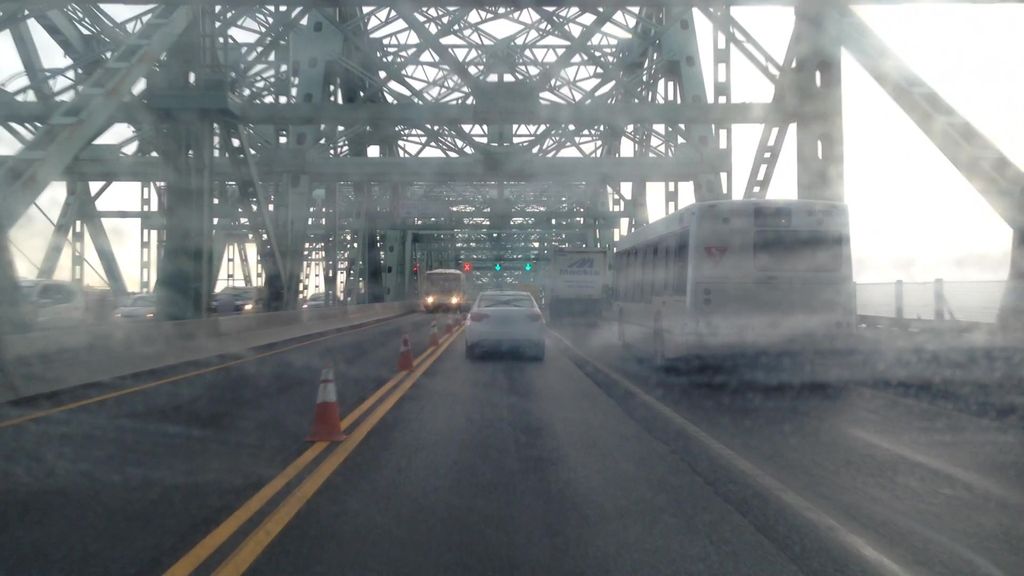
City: montreal